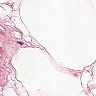
Metastatic tissue present: no